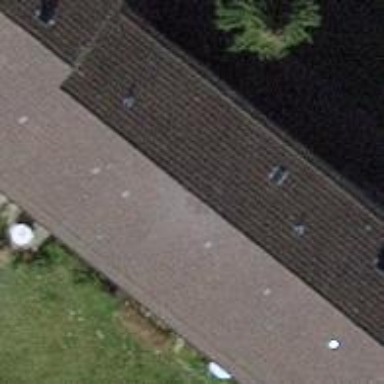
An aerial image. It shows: Apartment building with pitched roof.